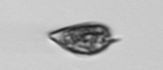
Label: Prorocentrum_triestinum